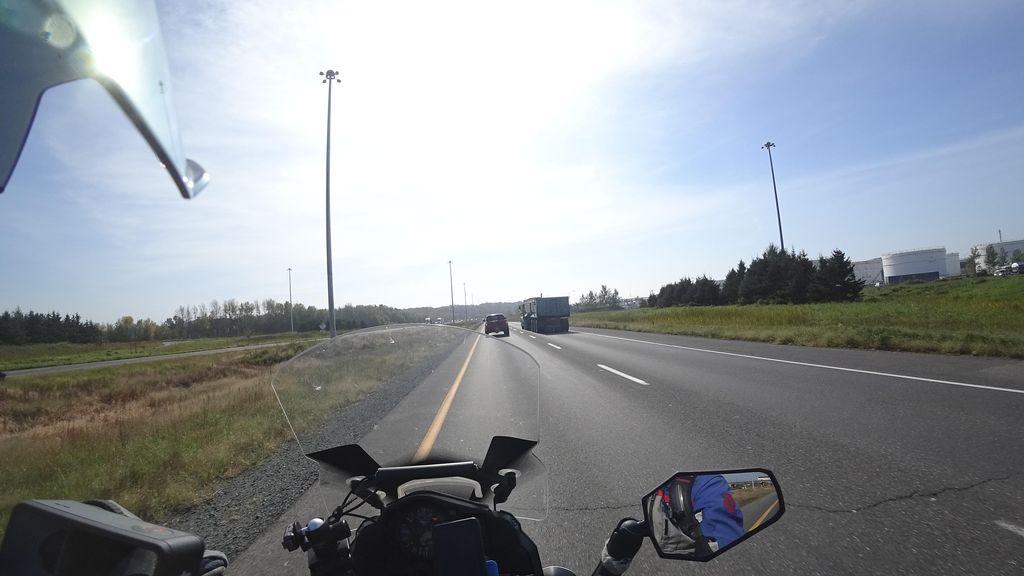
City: quebec_city